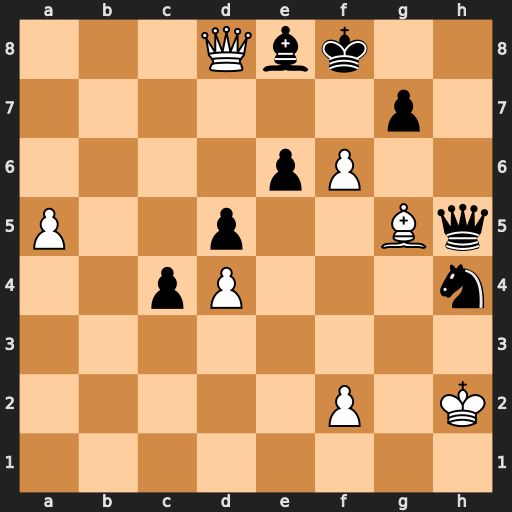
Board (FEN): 3Qbk2/6p1/4pP2/P2p2Bq/2pP3n/8/5P1K/8
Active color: w
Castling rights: -
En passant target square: -
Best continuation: Qe7+ Kg8 Qxg7#